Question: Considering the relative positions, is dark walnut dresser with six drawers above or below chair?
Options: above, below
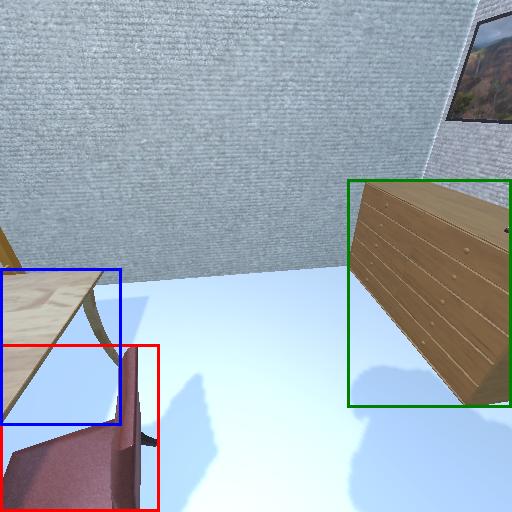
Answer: above